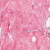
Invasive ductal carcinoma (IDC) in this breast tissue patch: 0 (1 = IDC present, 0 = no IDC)